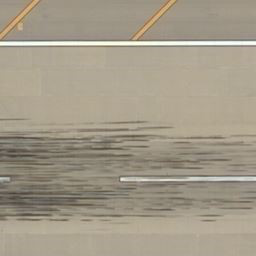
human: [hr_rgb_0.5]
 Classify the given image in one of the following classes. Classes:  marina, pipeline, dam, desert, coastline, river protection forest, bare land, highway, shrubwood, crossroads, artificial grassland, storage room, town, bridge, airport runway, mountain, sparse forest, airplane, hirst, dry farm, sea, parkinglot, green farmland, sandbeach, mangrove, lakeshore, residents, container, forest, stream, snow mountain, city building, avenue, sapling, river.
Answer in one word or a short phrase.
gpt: airport runway